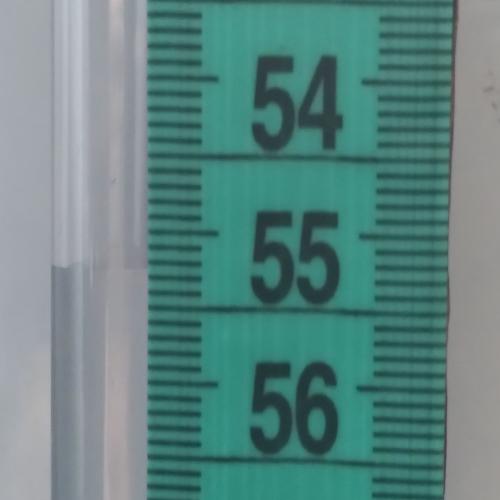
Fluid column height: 55.3 cm